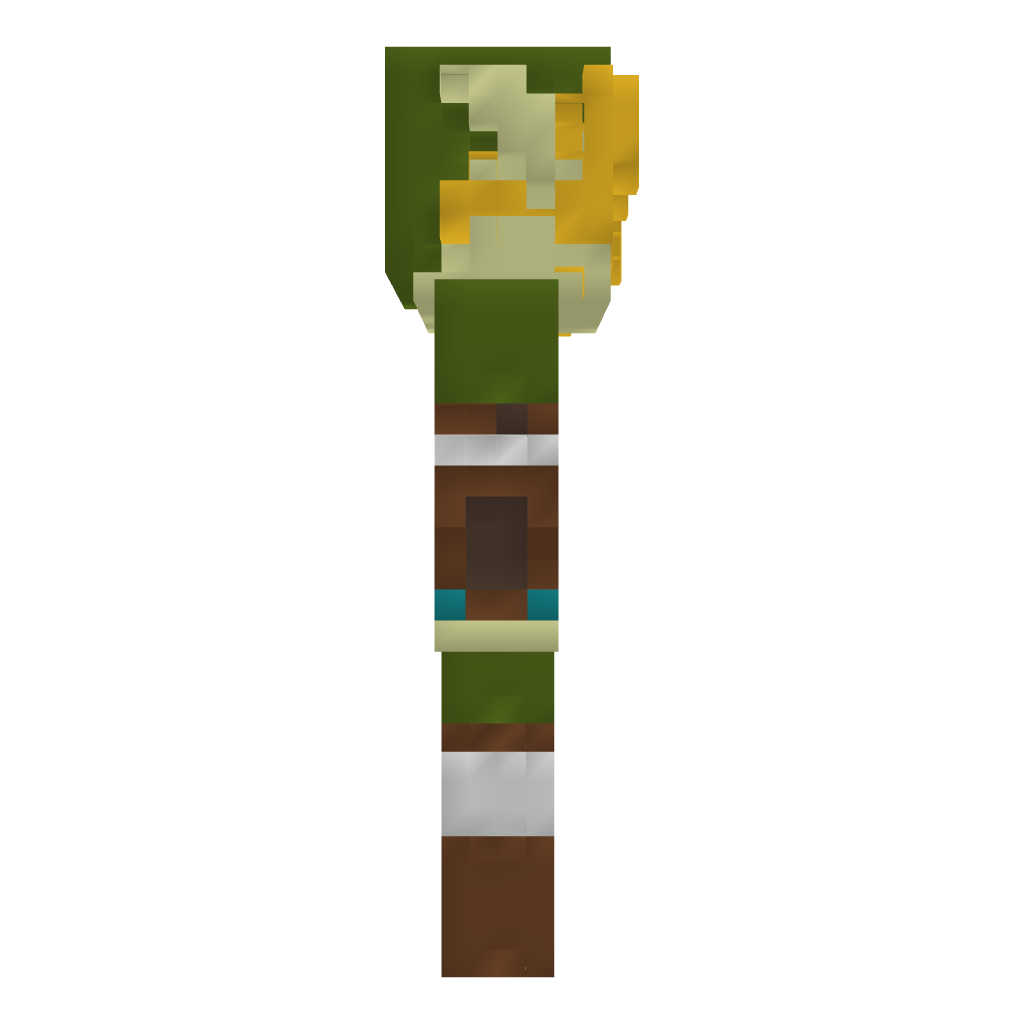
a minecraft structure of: Link's Statue